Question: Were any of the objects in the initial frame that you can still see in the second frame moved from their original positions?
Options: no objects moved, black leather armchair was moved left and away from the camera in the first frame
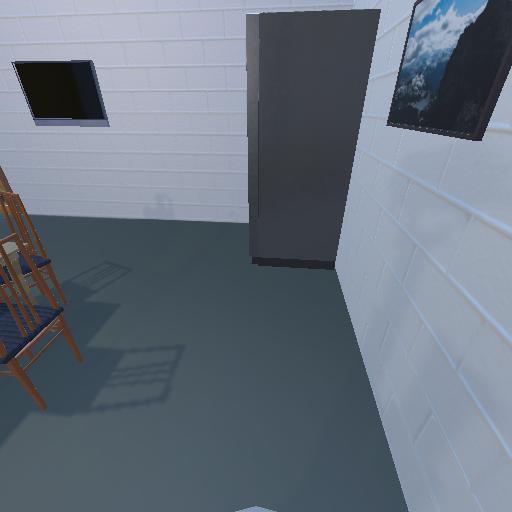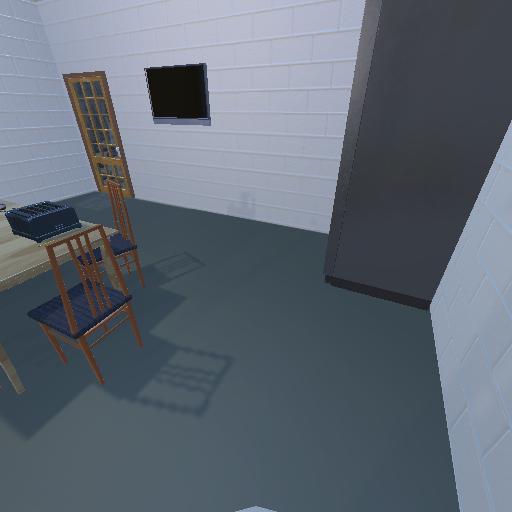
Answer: no objects moved